Question: How can I have a form on one side of the container and a text-paragraph on the other side? I figured if I put it all in a container with one row of two columns it would work but for some reason, the paragraph text shows up under the form on the left side.
This is a screenshot of what's happening based on the code I have right now.

'''
<div class="container-section getintouch">
<h1 class="text-center">Say hello?</h1>
<div class="row">
<div class="col-xs-6">
<form>
<div class="form-group">
<input type="text" class="form-control no-border
placeholder="Email">
</div>
<div class="form-group">
<input type="text" class="form-control no-border"
placeholder="Email">
</div>
<textarea class="form-control no-border" rows="5" id="comment"></textarea>
</div>
</form>
</div>
<div class="col-xs-6">
<h3>Want to say hello? It's always nice meeting new people. Fill out
this form to the left and I'll reply to you as soon as I can :)
</h3>
</div>
</div>enter code here
.container-section{
width: full;
height: full;
margin: 0 auto;
padding: 100px;
color: white;
}
.getintouch{
background: #9dd1f1;
}
'''
I just started learning to code so I apologize if this seems like a silly question. I searched around and couldn't find the answer anywhere.
Thank you in advance!
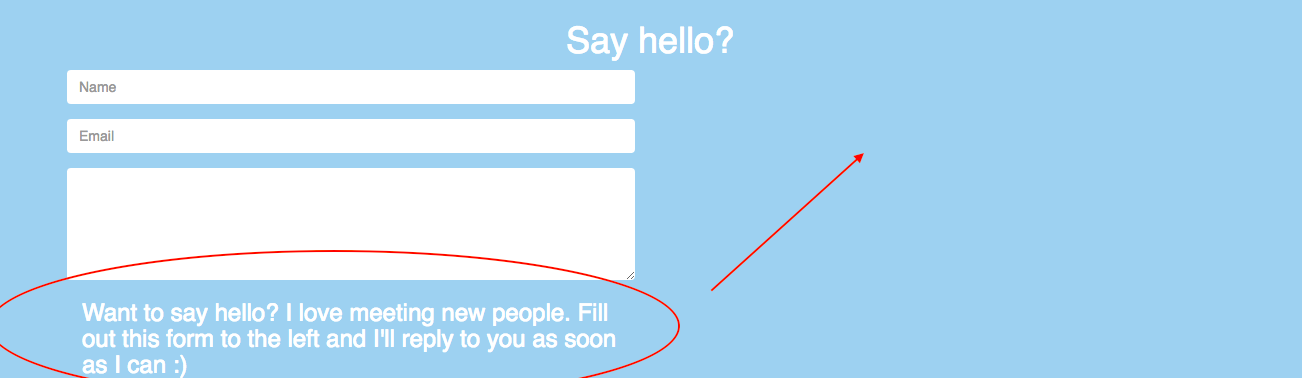
Answer: Learn HTML and CSS properly before asking any questions.
1. There's no CSS rule that has a value full.
2. Don't give padding on full width.
3. You forgot to add a container class.
4. Lots of invalid HTML, unclosed and stuff.
'''
.container-section {
-margin: 0 auto;
-color: white;
}
.getintouch {
background: #9dd1f1;
}
'''
'''
<link rel="stylesheet" href="https://maxcdn.bootstrapcdn.com/bootstrap/3.3.7/css/bootstrap.min.css" />
<div class="container-section getintouch">
<h1 class="text-center">Say hello?</h1>
<div class="container">
<div class="row">
<div class="col-xs-6">
<form>
<div class="form-group">
<input type="text" class="form-control no-border" id=formGroupExampleInput " placeholder="Name "">
</div>
<div class="form-group">
<input type="text" class="form-control no-border" id=formGroupExampleInput2 " placeholder="Email "">
</div>
<div class="form-group">
<textarea class="form-control no-border" rows="5" id="comment"></textarea>
</div>
</form>
</div>
<div class="col-xs-6">
<h3>Want to say hello? It's always nice meeting new people. Fill out this form to the left and I'll reply to you as soon as I can :)</h3>
</div>
</div>
</div>
'''
<URL>
<URL>